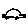
Label: car